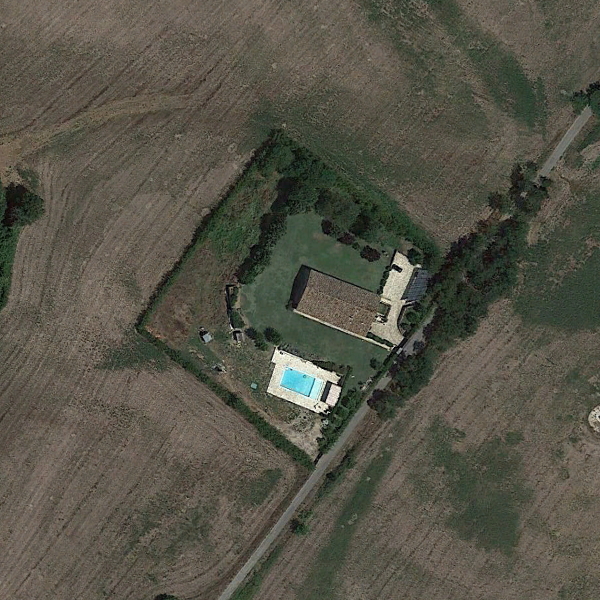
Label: SparseResidential